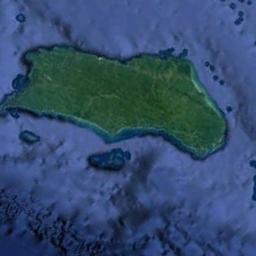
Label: island